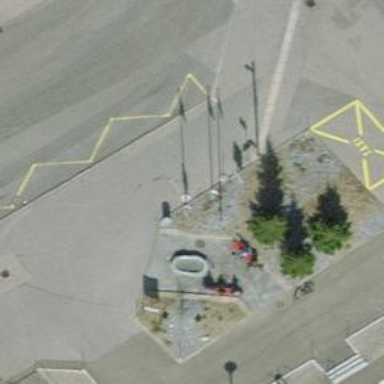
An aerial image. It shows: Bus stop with platform for public transport.